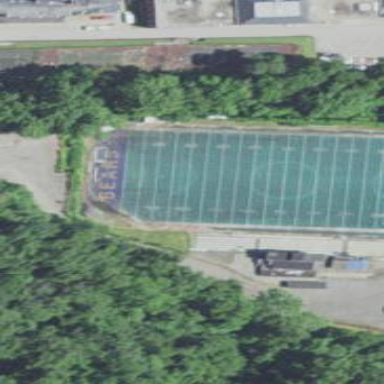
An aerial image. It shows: Astroturf pitch designated for American football.